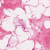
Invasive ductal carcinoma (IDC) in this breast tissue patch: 0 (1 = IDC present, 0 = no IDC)